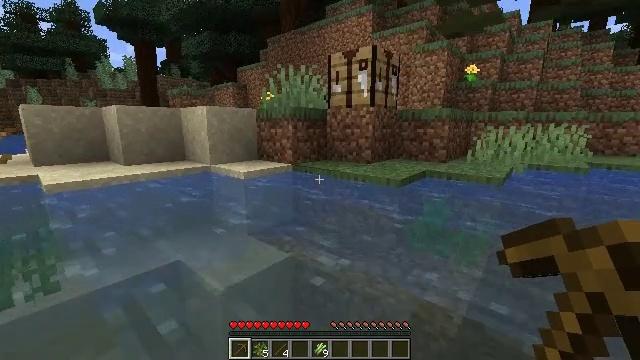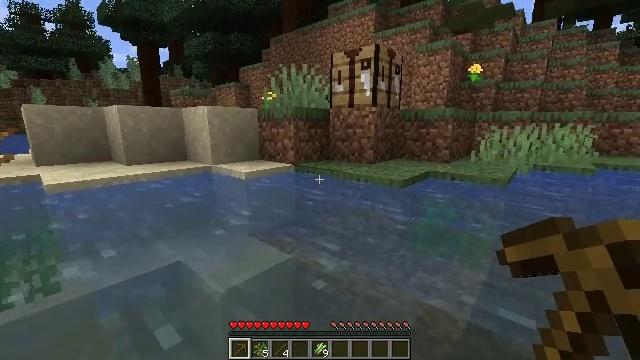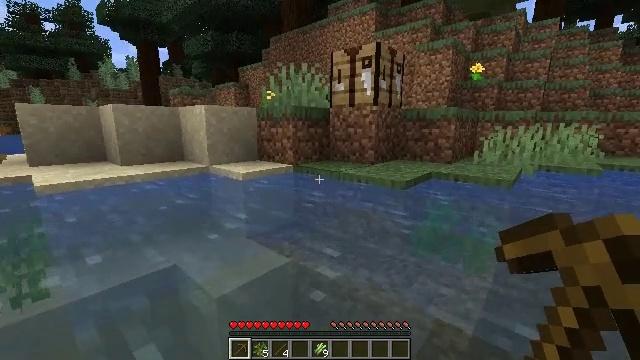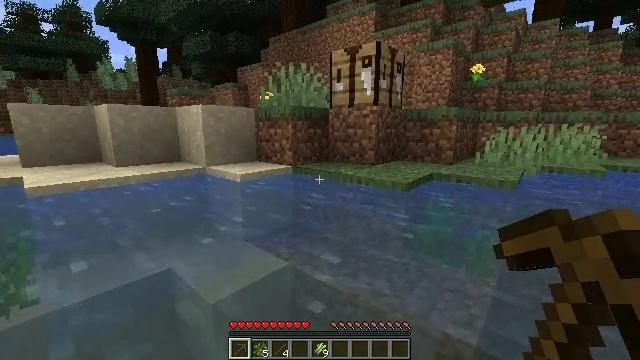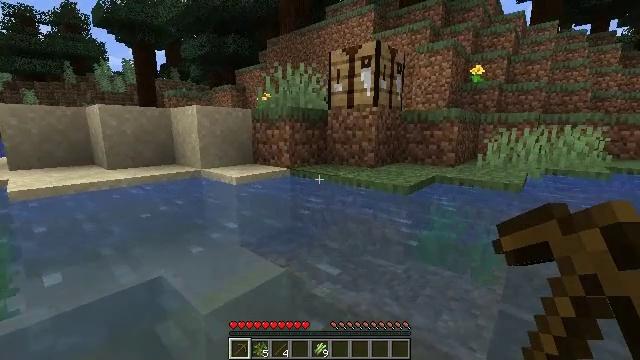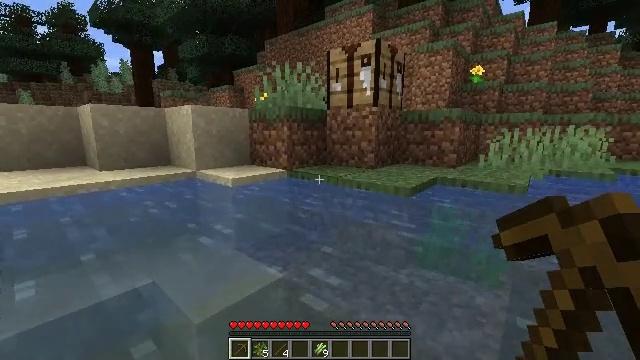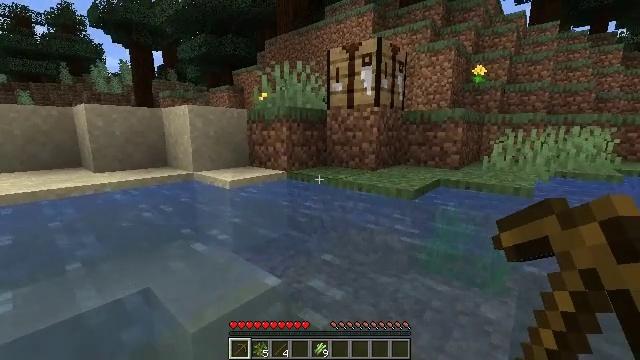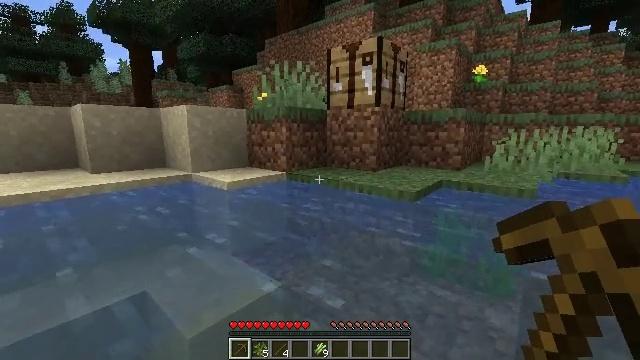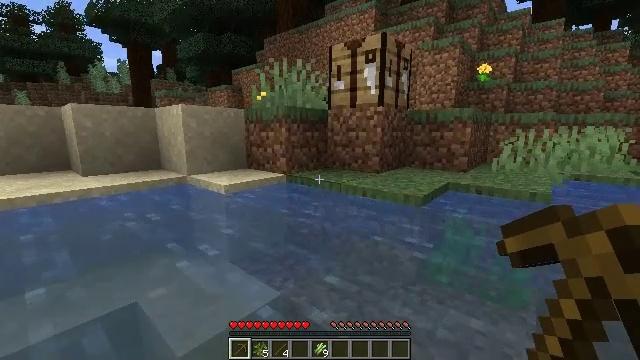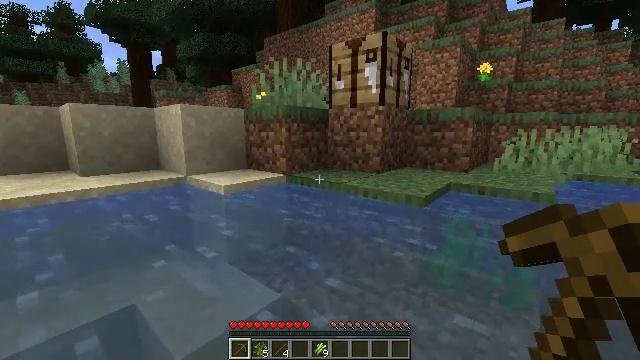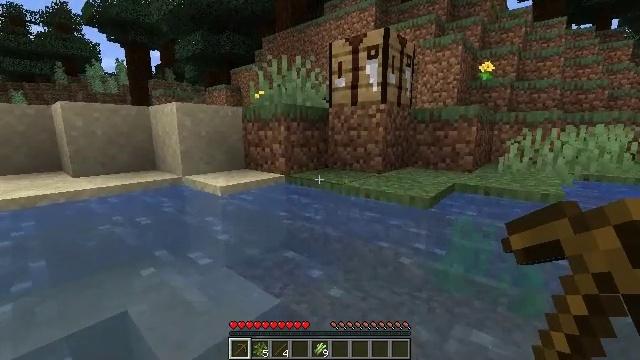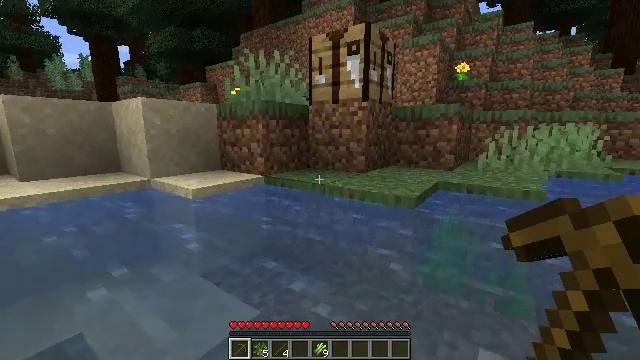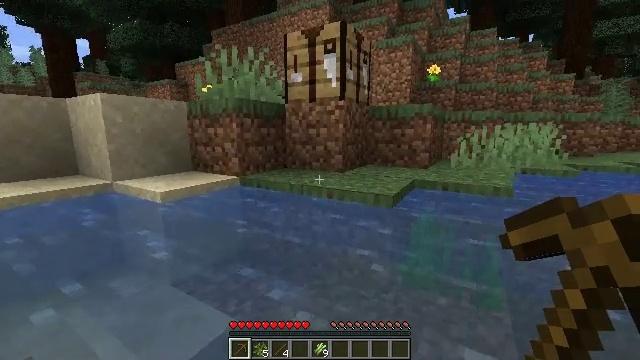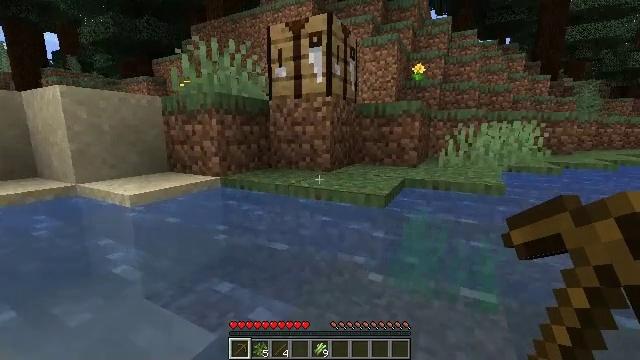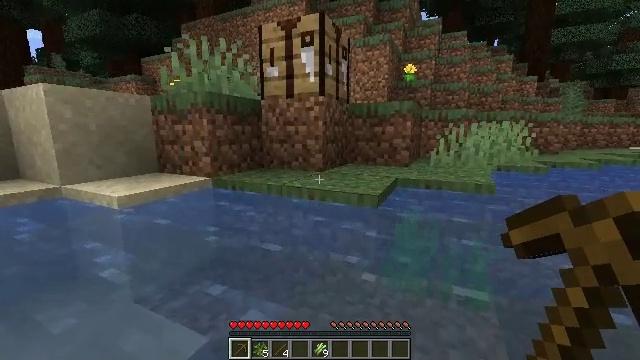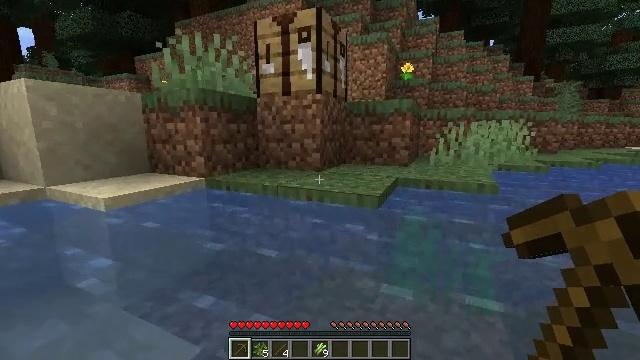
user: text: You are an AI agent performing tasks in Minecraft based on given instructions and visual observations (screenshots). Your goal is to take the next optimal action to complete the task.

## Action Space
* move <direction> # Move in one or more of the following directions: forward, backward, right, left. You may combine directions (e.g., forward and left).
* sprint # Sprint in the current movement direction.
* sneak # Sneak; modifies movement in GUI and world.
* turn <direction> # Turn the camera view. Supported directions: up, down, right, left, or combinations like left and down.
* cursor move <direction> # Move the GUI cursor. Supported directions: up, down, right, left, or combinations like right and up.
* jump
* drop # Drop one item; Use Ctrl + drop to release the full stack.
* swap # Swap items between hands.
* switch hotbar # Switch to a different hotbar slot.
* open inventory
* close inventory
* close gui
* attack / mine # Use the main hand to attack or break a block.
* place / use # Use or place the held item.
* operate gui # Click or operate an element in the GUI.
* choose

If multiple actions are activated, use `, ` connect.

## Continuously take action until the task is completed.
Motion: motion action
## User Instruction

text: Break the dead bush for sticks.
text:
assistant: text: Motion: move forward
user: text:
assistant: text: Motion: move forward
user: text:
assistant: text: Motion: move forward
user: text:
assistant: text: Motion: move forward
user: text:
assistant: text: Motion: move forward
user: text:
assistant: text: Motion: move forward
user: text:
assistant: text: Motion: move forward
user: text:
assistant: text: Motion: move forward
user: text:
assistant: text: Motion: move forward
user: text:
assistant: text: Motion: move forward
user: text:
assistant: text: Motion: move forward, turn right
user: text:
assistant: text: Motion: move forward, turn right
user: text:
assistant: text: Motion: move forward, turn right
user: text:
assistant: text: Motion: move forward, turn right
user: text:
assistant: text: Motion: move forward, jump
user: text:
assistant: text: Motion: move forward, turn right, jump
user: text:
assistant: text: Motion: move forward, turn right, jump
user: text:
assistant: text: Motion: move forward, jump
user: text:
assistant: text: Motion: move forward, jump
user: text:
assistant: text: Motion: move forward, jump
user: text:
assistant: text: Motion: move forward, jump
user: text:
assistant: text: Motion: move forward, jump
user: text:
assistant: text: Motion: move forward, turn right, jump
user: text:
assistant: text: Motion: move forward, turn right, jump
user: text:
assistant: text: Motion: move forward, turn right, jump
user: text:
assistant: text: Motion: move forward, turn right, jump
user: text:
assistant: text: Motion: move forward, turn right, jump
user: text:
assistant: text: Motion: move forward, turn right, jump
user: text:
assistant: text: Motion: move forward, turn right, jump
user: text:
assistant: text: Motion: move forward, jump